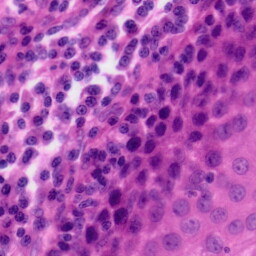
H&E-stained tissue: Tonsil